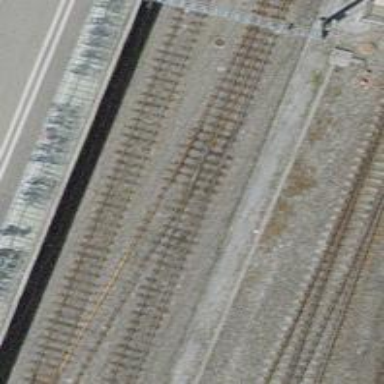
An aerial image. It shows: Narrow-gauge railway track with electrified contact line. The railway has one track.